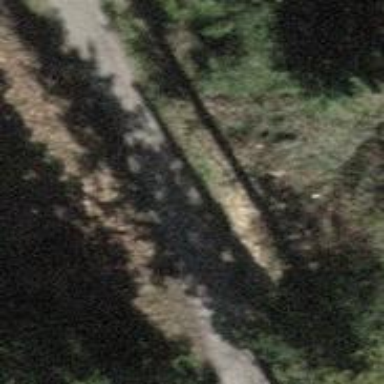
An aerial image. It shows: Brown bench.